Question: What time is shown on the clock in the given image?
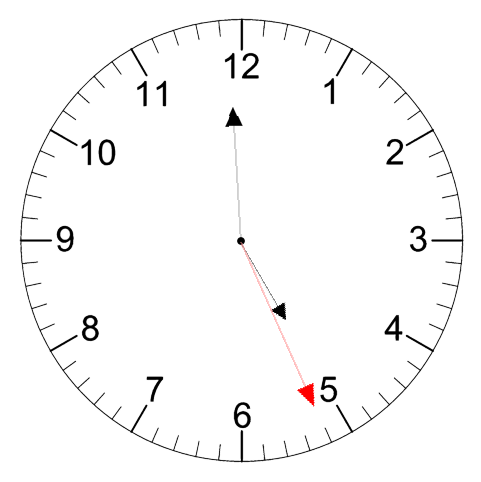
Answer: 04:59:26